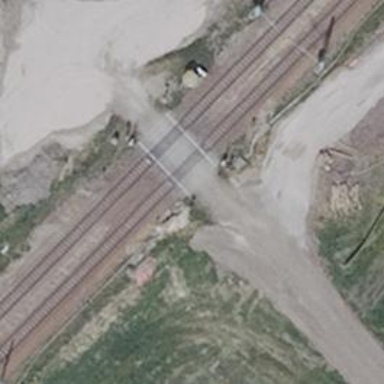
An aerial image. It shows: Railway level crossing.